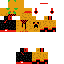
A male skeleton skin with dark skin, wearing brown helmet dressed in a yellow hoodie and black pants, featuring a closed mouth.